Question: I'd like to find some examples, of how to implement a scrollable tab bar as found in the htc's desk clock app as seen below

Not sure what I should be looking for though? What's it called?
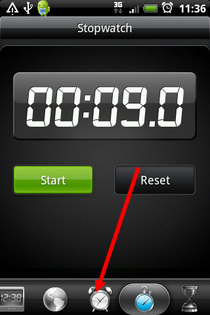
Answer: 'Listview' is not an option, as it does not support horizontal scrolling. I would make it based on a 'HorizontalScrollView'. See the <URL>